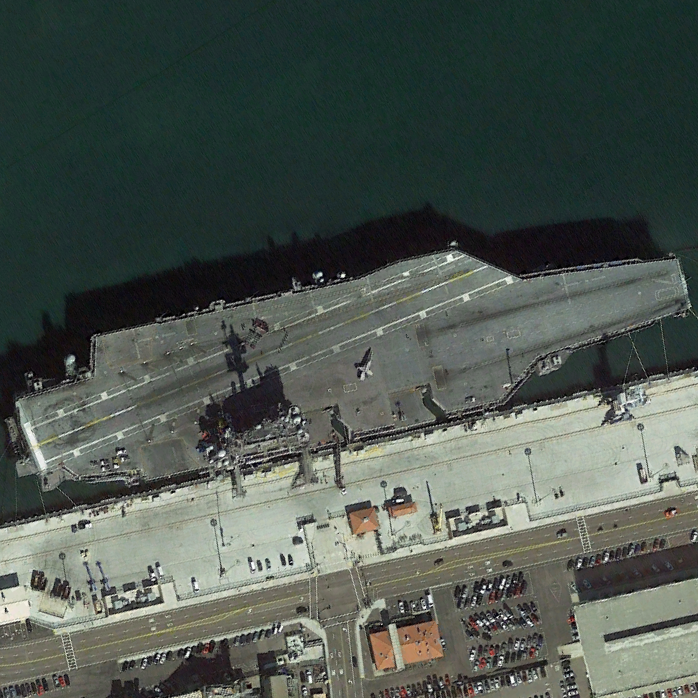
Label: Nimitz-class_aircraft_carrier